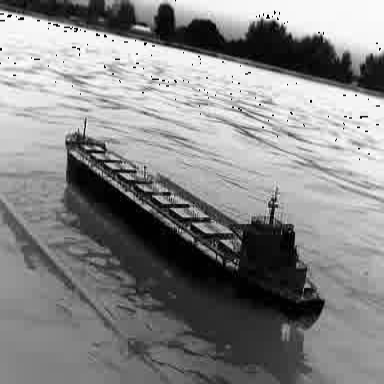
There is a liner in the infrared image.